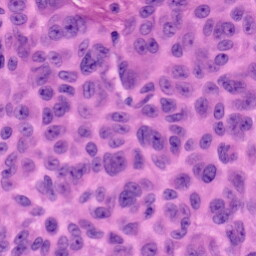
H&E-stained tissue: Skin